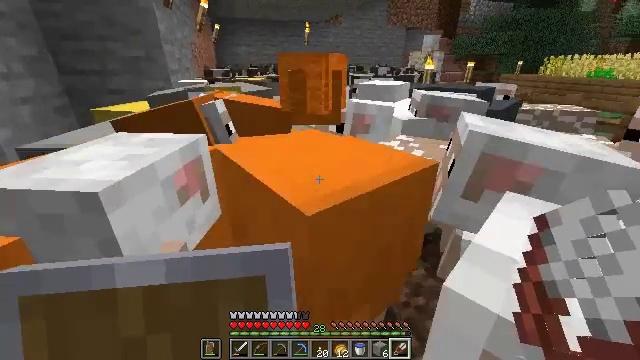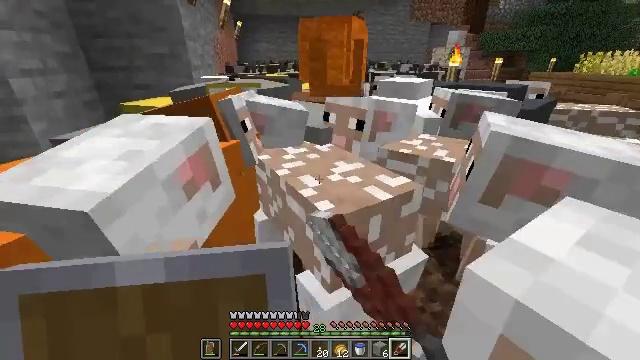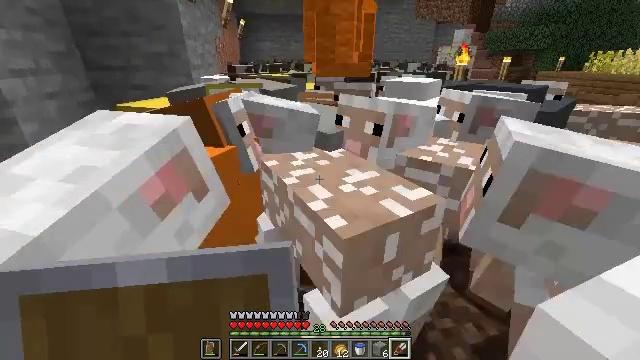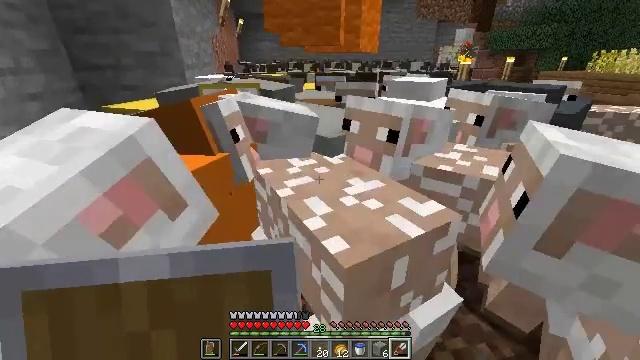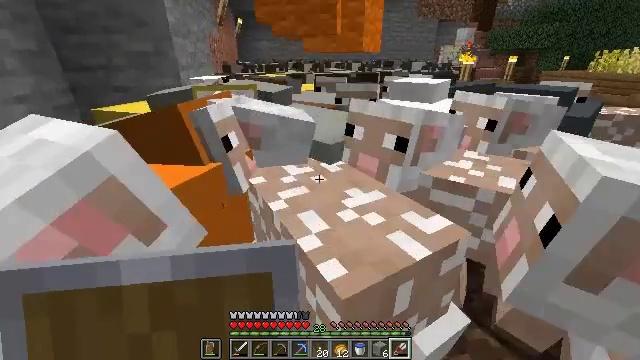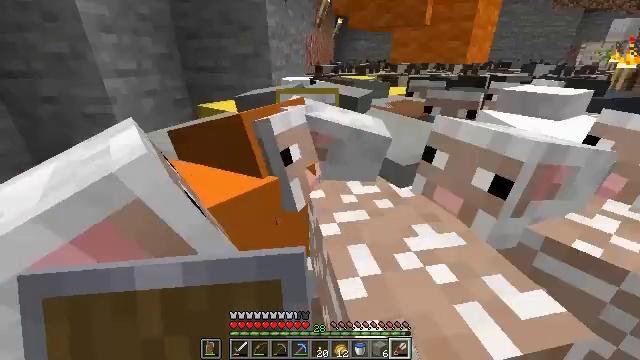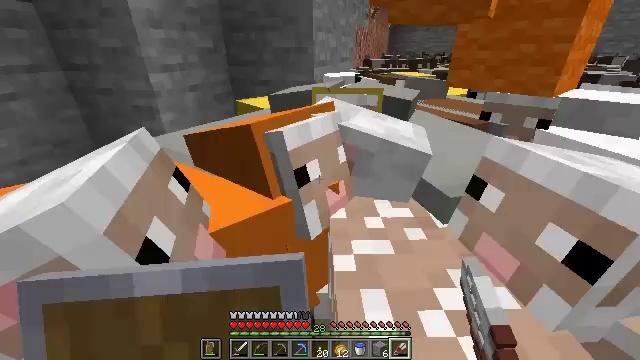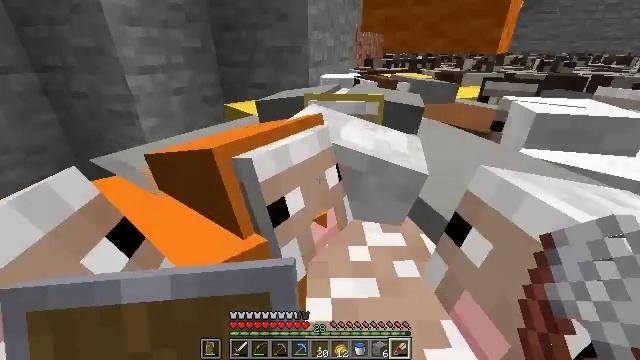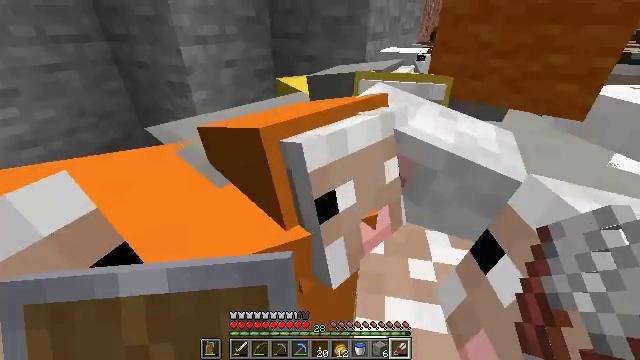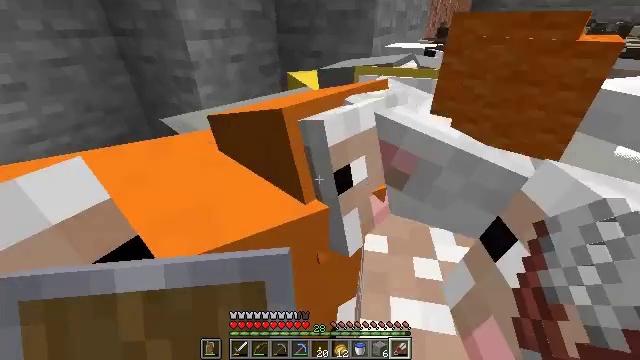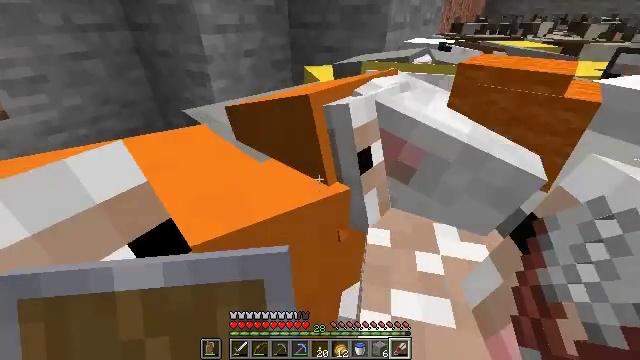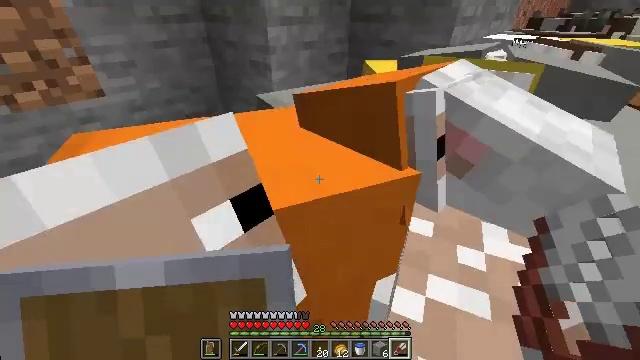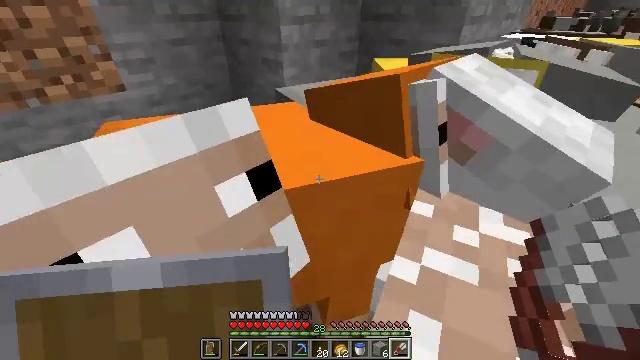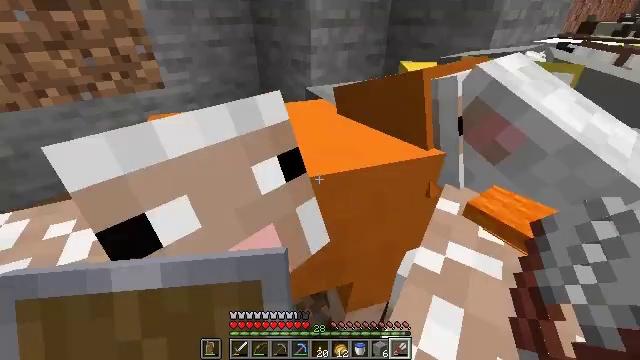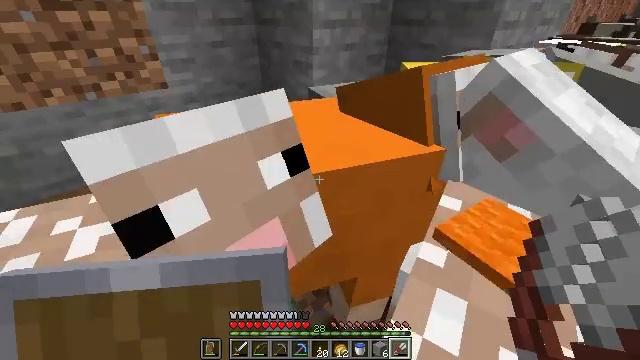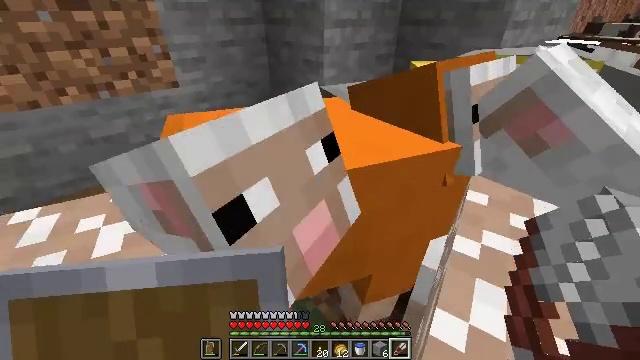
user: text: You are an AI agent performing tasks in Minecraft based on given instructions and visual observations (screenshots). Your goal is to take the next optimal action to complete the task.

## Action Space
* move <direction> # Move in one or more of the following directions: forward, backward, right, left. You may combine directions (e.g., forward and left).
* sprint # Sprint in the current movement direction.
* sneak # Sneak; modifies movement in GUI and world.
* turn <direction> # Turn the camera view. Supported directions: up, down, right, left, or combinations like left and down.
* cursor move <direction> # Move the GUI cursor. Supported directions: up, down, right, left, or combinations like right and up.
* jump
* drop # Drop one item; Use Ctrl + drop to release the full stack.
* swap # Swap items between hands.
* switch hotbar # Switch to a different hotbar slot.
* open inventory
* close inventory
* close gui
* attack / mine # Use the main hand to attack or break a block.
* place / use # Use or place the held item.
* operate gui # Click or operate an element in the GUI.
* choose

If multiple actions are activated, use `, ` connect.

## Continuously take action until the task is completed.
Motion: motion action
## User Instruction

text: Gather wheat by left-clicking on it.
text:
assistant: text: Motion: turn left, use / place
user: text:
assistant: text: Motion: move forward, use / place
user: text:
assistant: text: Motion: move forward, use / place
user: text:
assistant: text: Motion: move forward, use / place
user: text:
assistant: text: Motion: move forward, turn left
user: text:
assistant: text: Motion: move forward, turn left and down, use / place
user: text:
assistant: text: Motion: move forward, use / place
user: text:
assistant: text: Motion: turn left and down, use / place
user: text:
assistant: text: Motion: use / place
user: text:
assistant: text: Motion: turn left, use / place
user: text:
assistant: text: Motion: turn left and down, use / place
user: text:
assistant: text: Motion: turn left, use / place
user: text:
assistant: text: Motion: turn left
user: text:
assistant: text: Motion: use / place
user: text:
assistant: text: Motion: move forward, use / place
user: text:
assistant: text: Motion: move forward, turn right and up
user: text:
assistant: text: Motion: move forward, use / place
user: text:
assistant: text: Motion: move forward, turn right and up, use / place
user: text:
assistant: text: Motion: move forward, use / place
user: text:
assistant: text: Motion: move forward, use / place
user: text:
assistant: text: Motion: move forward, turn right and down
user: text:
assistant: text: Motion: turn right and down, use / place
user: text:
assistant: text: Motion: turn left and down, use / place
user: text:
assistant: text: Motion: turn left
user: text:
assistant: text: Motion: turn left, use / place
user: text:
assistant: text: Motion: use / place
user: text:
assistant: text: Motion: move forward, turn right and up
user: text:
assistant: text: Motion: move forward, turn right and up
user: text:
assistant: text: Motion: move forward, turn right
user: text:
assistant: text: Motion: move forward, turn right